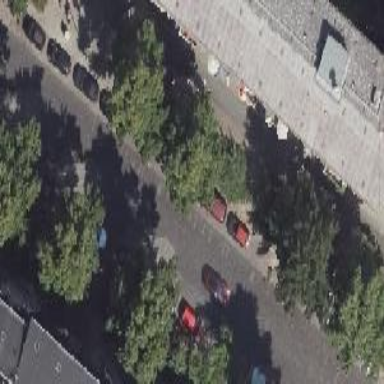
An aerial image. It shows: Street-side parking with sett surface.